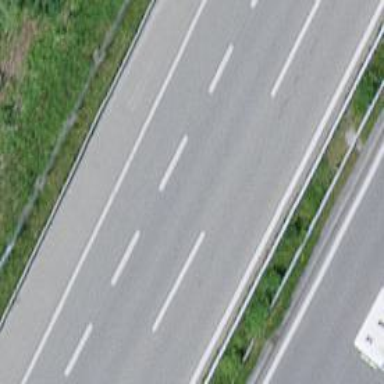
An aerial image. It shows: Asphalt motorway.